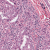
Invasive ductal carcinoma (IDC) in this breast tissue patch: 1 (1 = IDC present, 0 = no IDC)